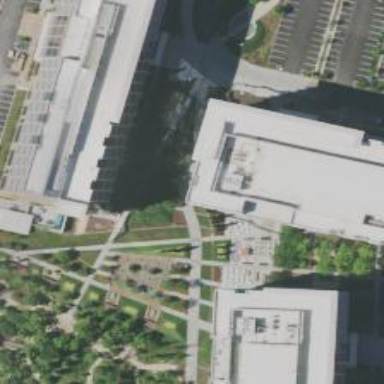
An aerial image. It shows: Office building.